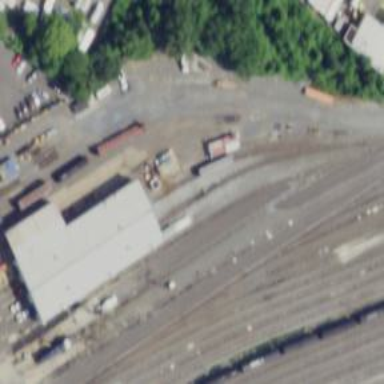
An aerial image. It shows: Railway yard in service.